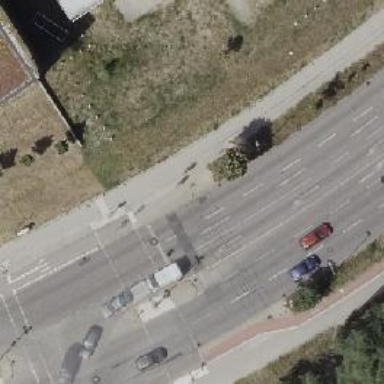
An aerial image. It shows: Road with traffic signals.